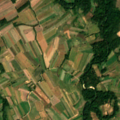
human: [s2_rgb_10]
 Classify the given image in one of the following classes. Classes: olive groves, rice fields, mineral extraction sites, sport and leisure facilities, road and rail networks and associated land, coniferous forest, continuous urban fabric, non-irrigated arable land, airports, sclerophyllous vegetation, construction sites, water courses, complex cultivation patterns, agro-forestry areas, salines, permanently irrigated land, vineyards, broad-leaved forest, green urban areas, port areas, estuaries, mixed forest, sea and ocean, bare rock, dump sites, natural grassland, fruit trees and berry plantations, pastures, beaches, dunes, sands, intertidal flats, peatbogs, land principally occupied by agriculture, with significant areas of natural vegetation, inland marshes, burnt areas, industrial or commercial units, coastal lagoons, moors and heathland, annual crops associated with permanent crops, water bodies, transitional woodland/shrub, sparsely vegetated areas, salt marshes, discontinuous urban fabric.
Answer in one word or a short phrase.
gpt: complex cultivation patterns, land principally occupied by agriculture, with significant areas of natural vegetation, broad-leaved forest